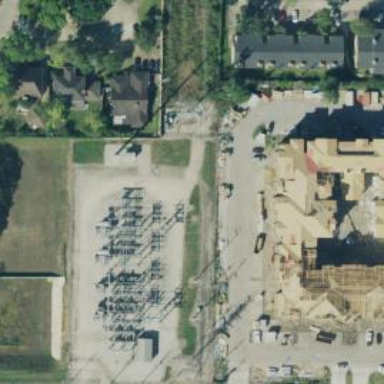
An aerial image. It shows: Switch used for power control.